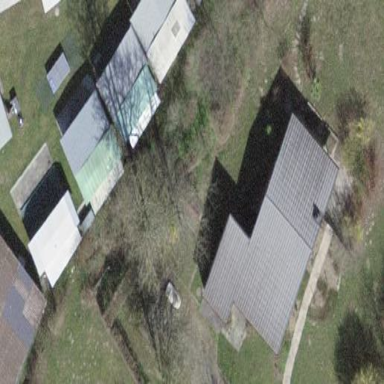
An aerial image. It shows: Simple house.